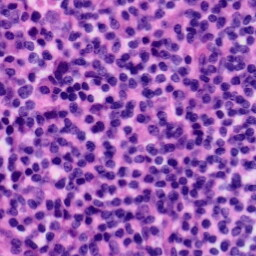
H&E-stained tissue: Tonsil